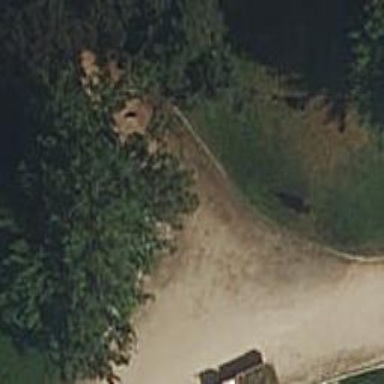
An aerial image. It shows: Compacted path.